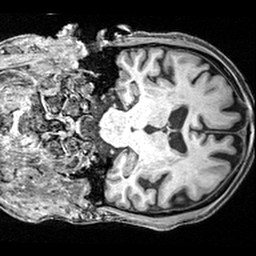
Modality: T1w
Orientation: coronal
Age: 66
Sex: male
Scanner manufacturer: siemens
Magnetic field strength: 3 T
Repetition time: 2.4 s
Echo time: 0.0022 s